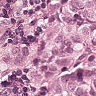
Metastatic tissue present: yes